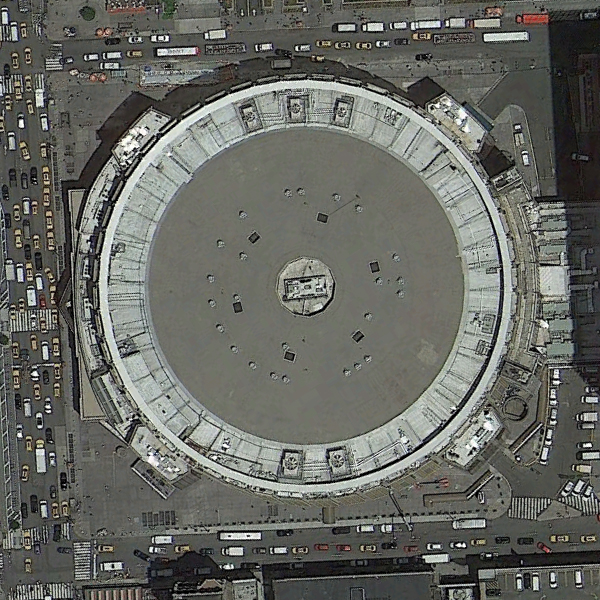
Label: Center